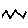
Label: zigzag